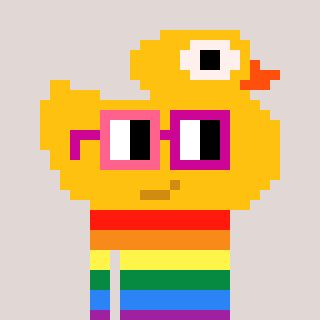
a pixel art character with square pink and red glasses, a ducky-shaped head and a peachy-colored body on a warm background